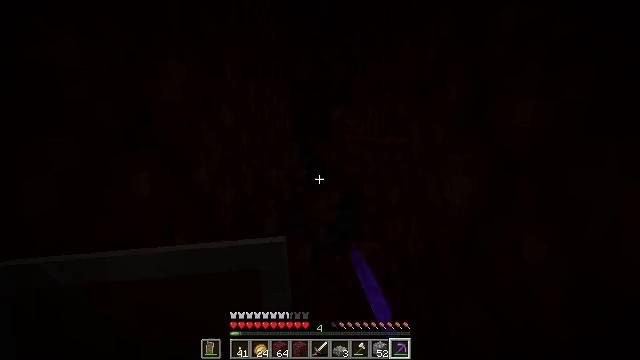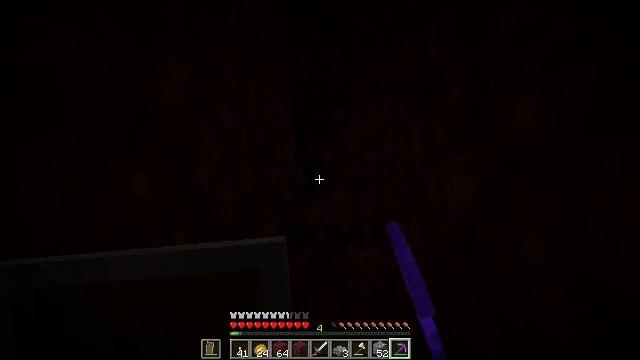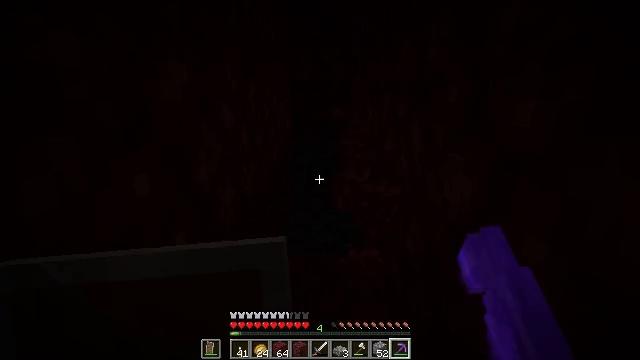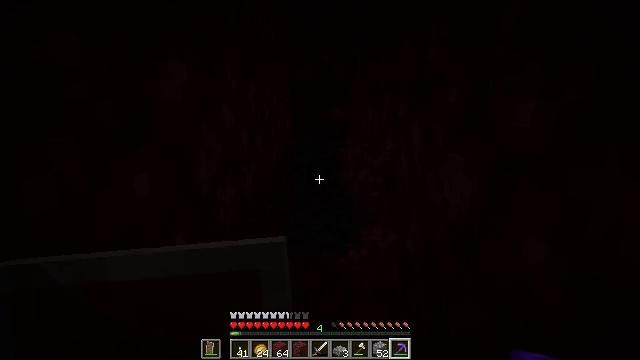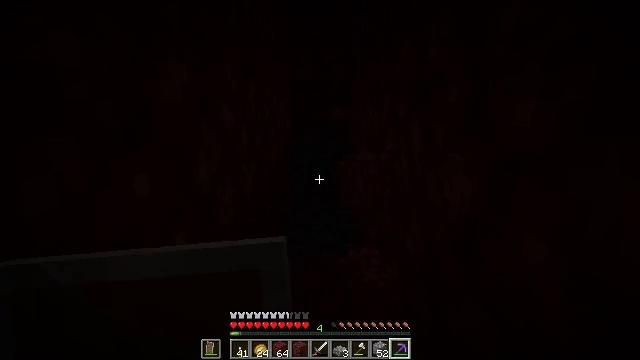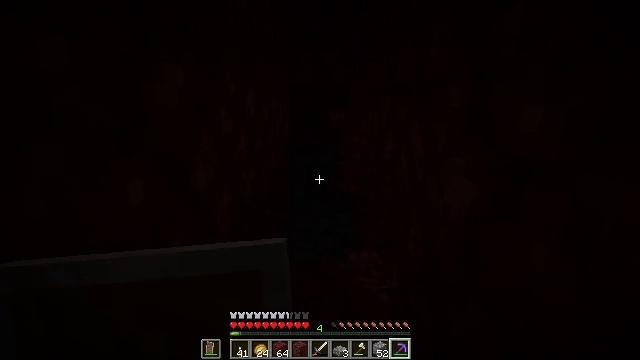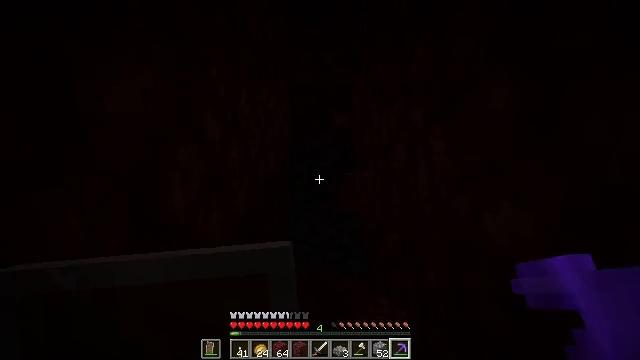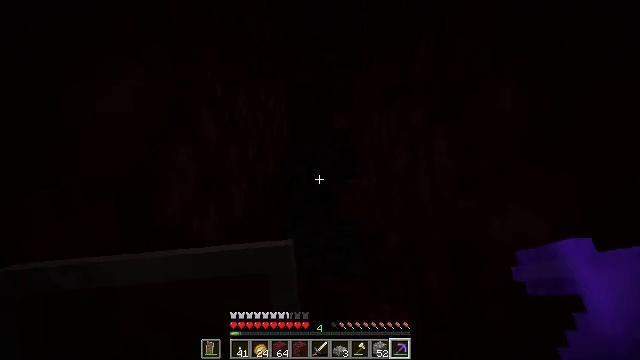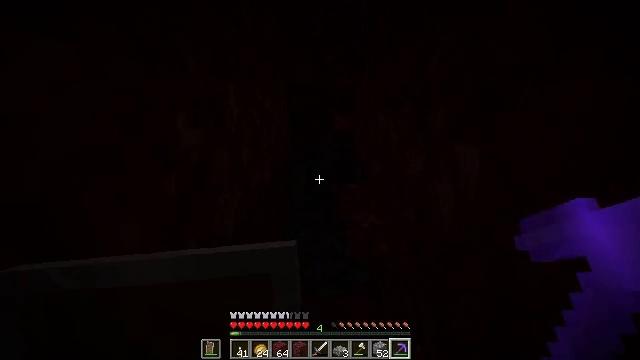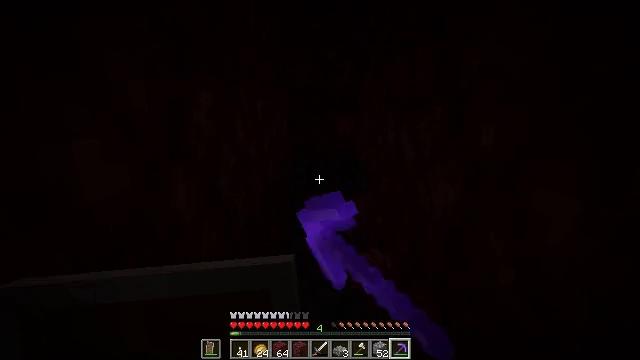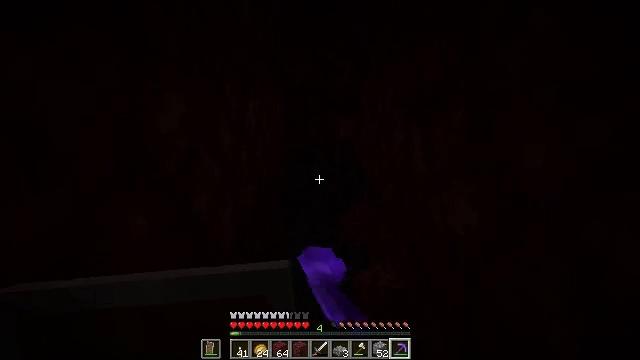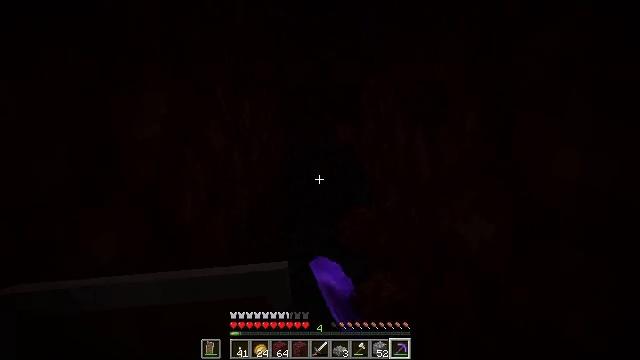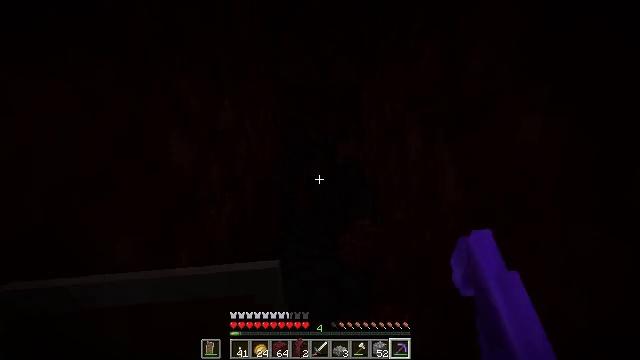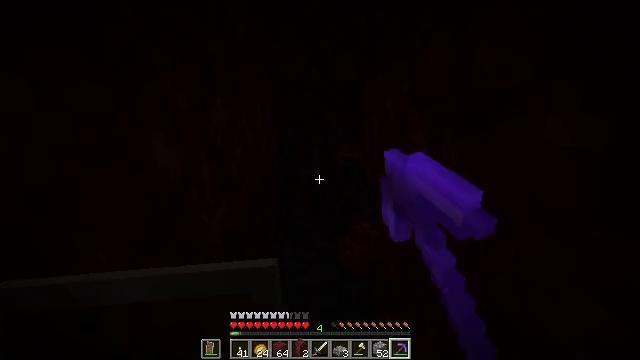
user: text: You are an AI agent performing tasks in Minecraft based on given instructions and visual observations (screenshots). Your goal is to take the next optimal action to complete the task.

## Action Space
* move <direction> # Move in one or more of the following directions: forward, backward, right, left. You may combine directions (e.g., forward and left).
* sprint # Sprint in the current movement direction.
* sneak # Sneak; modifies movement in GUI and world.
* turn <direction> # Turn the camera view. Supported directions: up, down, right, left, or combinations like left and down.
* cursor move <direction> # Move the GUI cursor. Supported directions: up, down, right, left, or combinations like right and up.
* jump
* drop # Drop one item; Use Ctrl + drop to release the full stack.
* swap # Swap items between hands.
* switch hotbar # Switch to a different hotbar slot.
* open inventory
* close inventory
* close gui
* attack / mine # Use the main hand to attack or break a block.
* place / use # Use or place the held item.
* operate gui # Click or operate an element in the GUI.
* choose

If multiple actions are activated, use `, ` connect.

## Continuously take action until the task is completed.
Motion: motion action
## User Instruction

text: Break the blackstone block.
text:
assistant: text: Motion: no_op
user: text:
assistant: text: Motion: no_op
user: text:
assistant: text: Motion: no_op
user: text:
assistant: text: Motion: no_op
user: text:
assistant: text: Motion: move forward
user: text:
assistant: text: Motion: move forward
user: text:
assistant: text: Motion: move forward
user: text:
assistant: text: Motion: move forward, attack / mine
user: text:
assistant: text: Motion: move forward, attack / mine
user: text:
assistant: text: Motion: move forward, attack / mine
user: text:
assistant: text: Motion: move forward, attack / mine
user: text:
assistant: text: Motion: move forward, attack / mine
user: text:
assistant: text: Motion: move forward, attack / mine
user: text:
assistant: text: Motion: attack / mine